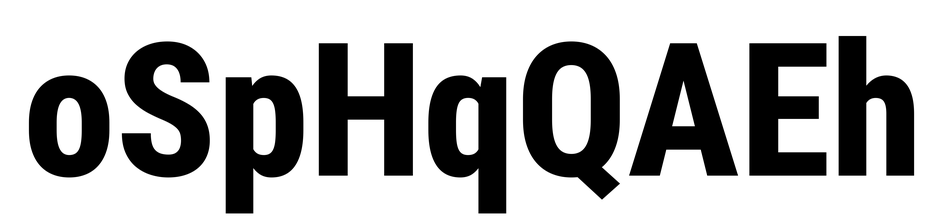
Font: Roboto_Condensed_ExtraBold